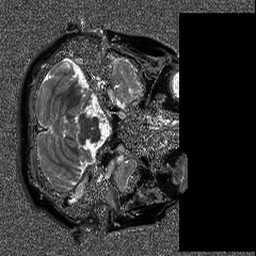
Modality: T1map
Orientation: axial
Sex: female